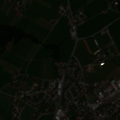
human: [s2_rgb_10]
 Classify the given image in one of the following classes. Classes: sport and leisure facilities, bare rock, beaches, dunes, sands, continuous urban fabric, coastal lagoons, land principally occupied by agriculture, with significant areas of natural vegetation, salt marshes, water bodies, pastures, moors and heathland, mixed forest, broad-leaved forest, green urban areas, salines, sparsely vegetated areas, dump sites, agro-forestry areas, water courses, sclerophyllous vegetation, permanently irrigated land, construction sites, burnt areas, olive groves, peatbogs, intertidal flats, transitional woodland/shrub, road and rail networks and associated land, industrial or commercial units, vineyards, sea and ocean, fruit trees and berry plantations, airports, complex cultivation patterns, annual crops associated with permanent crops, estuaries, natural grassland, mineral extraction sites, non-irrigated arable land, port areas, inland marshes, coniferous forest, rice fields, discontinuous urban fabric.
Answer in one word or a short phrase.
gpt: continuous urban fabric, discontinuous urban fabric, pastures, land principally occupied by agriculture, with significant areas of natural vegetation